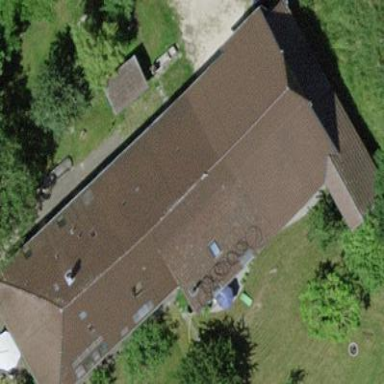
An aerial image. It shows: Farm building.